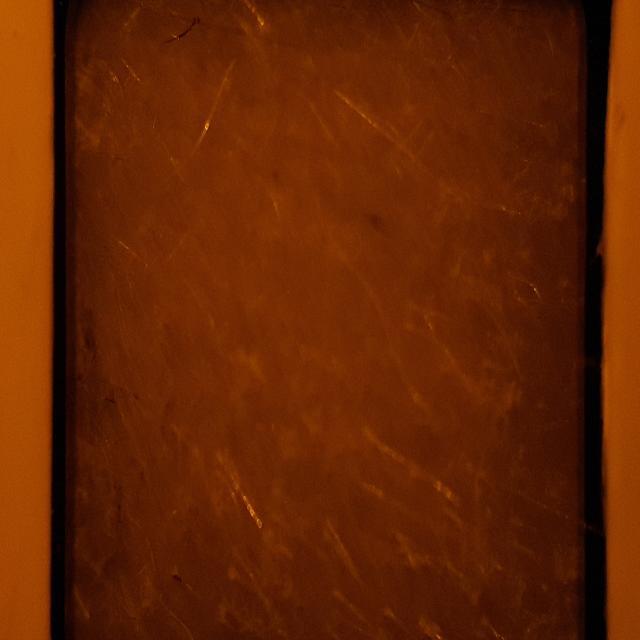
Canine fungal skin infection — characterized by alopecia, scaling, crusting, and circular lesions. Common agents include Malassezia and Candida species.